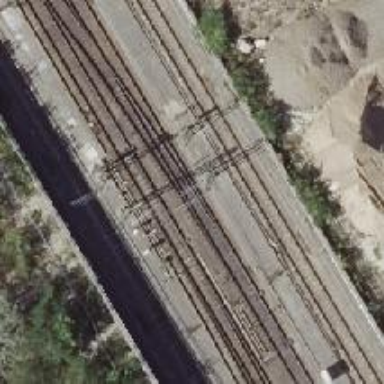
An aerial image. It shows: Railway track with contact line for electrification.